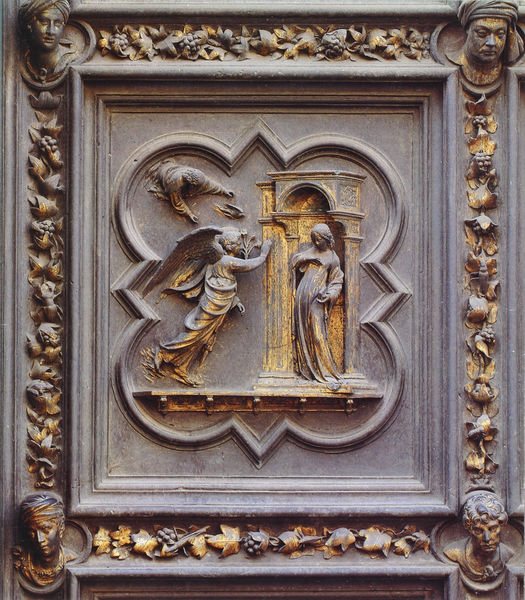
Titel: Nordtür
Künstler: Lorenzo Ghiberti
Standort: Florenz, Baptisterium (EU - I - Toskana)
Schlagwörter: flügel, gott, kopf, frau, köpfe, säule, tür, ornament, architektur, stein, taube, gold, engel, ranken, trauben, relief, bogen, bronze, lilie, portal, florenz, weinblätter, büsten, maria, verkündigung, baptisterium, vierpass, erdteile, bruneleschi, bronzetür